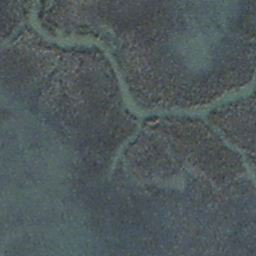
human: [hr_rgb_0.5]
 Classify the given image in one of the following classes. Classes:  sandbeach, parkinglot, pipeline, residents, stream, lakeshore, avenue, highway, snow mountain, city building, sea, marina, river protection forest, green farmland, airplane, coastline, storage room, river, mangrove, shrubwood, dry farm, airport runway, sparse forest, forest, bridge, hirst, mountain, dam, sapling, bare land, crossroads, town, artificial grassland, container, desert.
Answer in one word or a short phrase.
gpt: stream